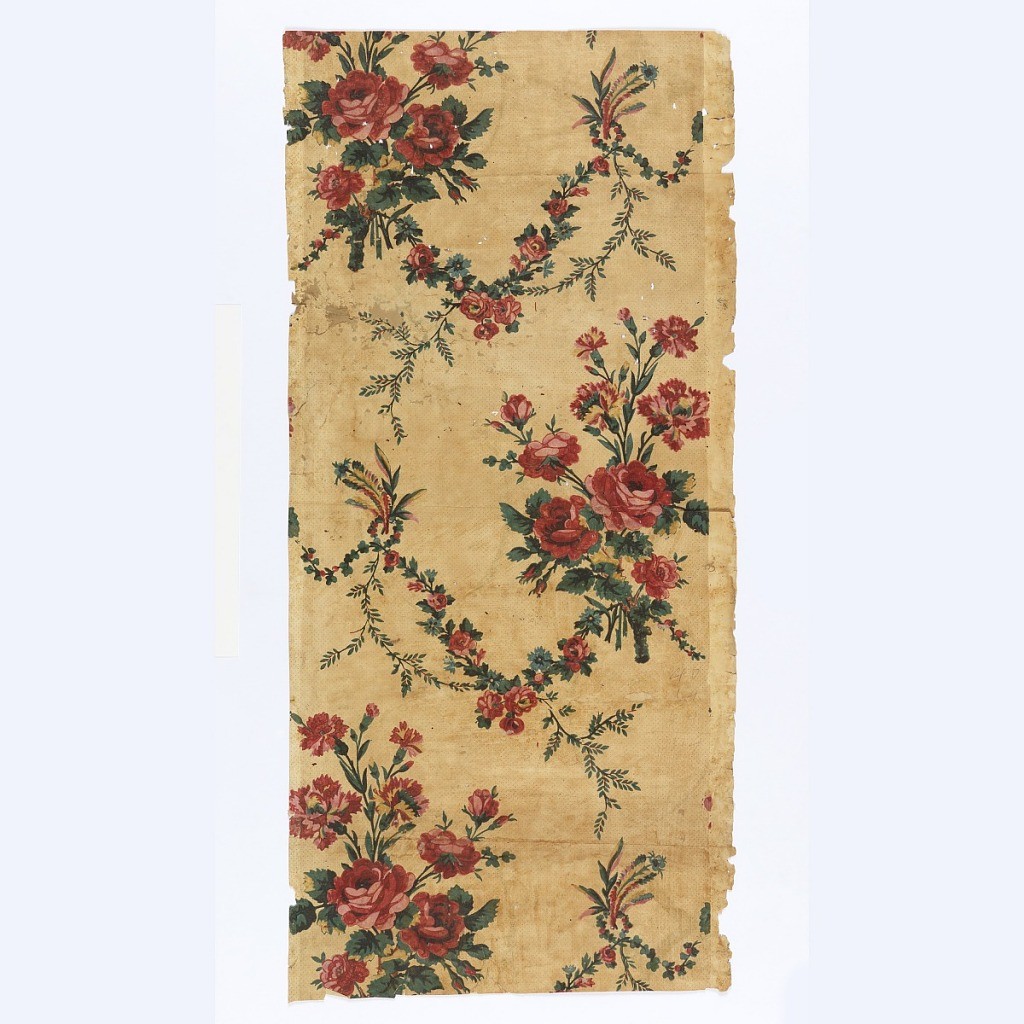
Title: Sidewall
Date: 1780–1800
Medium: Block-printed on handmade paper
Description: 1972-42-188-a,d/f: Bouquets of red roses and carnations, with floral ...;     1972-42-188-b: Bouquets of red roses and carnations, with floral ...;     1972-42-188-c: Bouquets of red roses and carnations, with floral ...